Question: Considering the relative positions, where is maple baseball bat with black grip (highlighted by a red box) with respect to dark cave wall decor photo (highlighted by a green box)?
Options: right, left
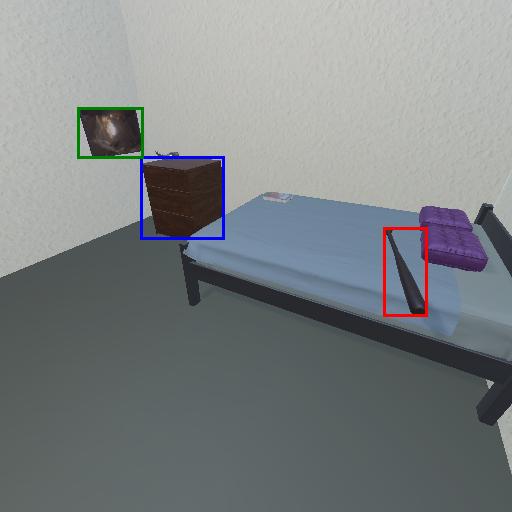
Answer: right